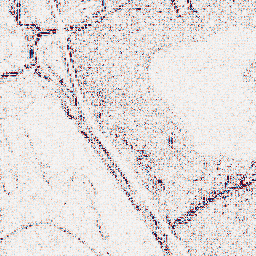
Category: wavelet
Decomposition family: wavelet_reverse_biorthogonal
Decomposition parameters: wavelet: rbio1.3
level: 1
Upsampling method: edge_directed
Upsampling parameters: scale: 2
Upsampling scale: 2